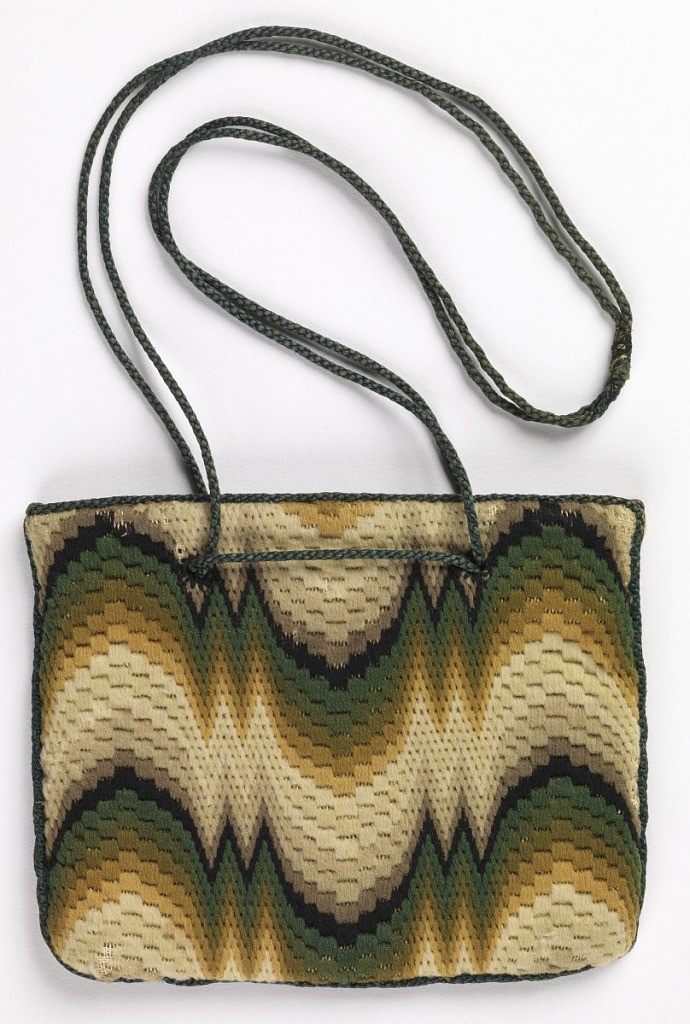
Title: Purse
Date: early 19th century
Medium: wool embroidery on linen canvas Technique: counted embroidery (bargello)
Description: Flat rectangular purse with curving design in wool flame stitch in black, tan, green, and white, lined with natural linen. With a dark green plaited cotton cord.